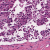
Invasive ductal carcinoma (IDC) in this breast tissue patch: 0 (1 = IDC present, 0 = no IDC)